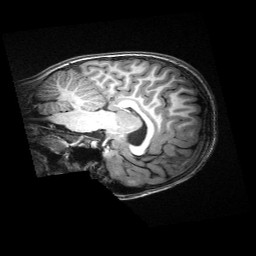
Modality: T1w
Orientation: sagittal
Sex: male